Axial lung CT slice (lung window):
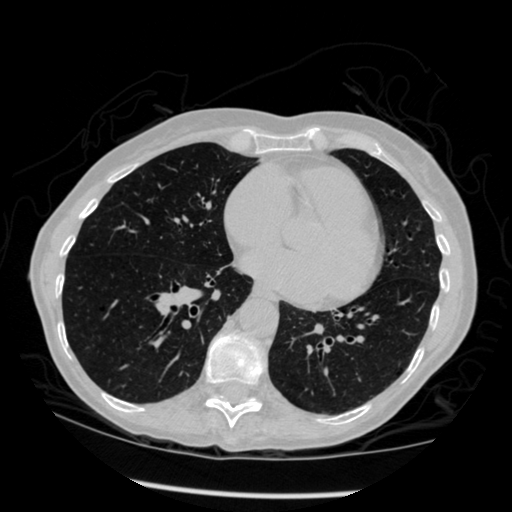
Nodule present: no